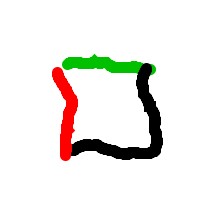
Shape: square